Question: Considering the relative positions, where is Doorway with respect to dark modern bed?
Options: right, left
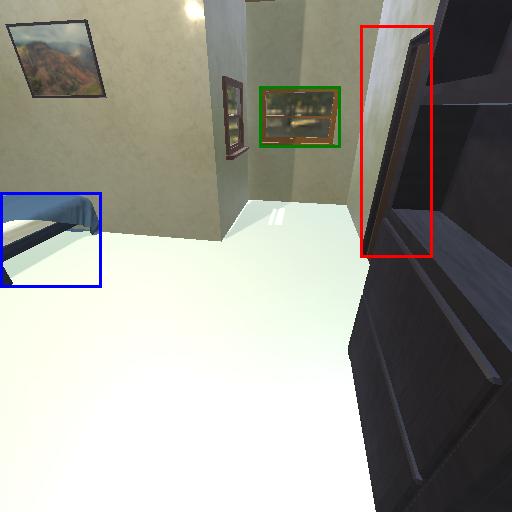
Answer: right